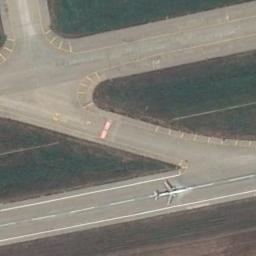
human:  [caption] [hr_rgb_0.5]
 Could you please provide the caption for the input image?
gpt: The runway is on the grass with an airplane .

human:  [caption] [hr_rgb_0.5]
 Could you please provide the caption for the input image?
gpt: The runway connects another road and a plane is on one of the runways .

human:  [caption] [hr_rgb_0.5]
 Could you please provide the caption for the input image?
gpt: Next to the two connected runways is a green lawn with an airplane on the runway .

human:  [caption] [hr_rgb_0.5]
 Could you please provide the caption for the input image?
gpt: The runway is surrounded by grass .

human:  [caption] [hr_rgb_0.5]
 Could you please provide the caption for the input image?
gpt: There are some green lawns beside the runway .